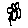
Label: flower